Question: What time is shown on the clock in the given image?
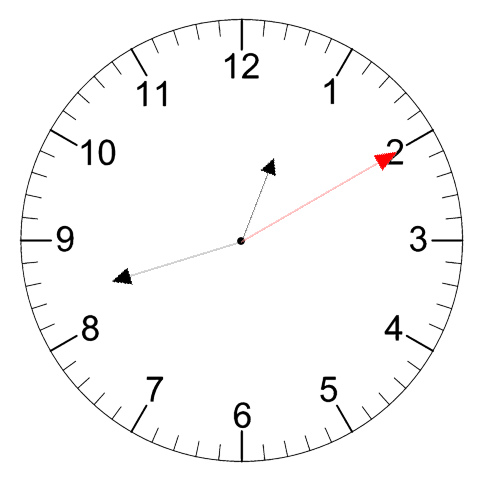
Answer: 12:42:10